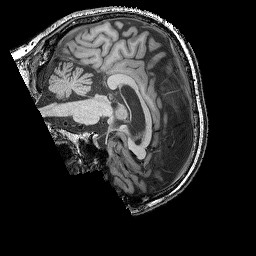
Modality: T1w
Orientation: sagittal
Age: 47
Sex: male
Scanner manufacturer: siemens
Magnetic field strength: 3 T
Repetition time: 2.25 s
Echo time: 0.00411 s